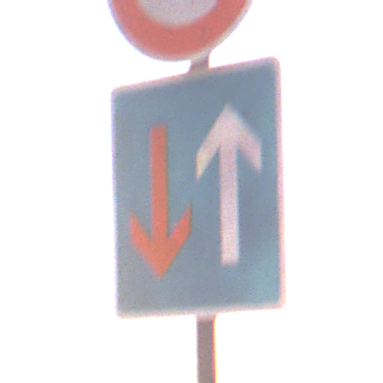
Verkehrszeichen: VorrangVorGegenverkehr
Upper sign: Geschwindigkeit40
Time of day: SunriseSunset
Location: Outdoor (Nature)
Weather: PartlyCloudy
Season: NotSpecified
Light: Natural